Question: How can i make something like this glow on a status bar item?

I know that i can do that with another png, but i have seen some other applications where they only have the black icon of the statusbar, no glow.
How can i do that?
Thanks
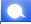
Answer: Just draw your image with a white drop shadow (some blur radius, no offset) in a custom view. <URL> makes this very easy to do.